Question: I have 2 employees who work in two timeblocks on monday. I want to offer our clients an easy way to create an appointment broken down by segments of the day (Evening, afternoon, morning).
'''
- Morning: 0001 to 1200
- Afternoon: 1201 to 1600
- Evening: 1601 to 2400
'''
Monday through Friday's Schedule
John works: 7am to 1pm
Michael works: 1pm to 7pm
Saturday's Schedule
John works: 8am to 12pm
Mon - Fri should show the buttons for: Morning, Afternoon, and Evening.
Saturday should only show the Morning button.
I'm not sure how to make this happen, because John's schedule ends in the Afternoon. So I'm figuring out how to check if a time range is within another time range and return a bool or something.

I was trying to break everything into start and end time blocks, which I got successfully. However when it came time to compare them to the times of day (evening, afternoon, morning) I didn't know how to compare them.
I don't want to come off as trying to get you guys to write my code, I need help with the logic. As you can see from the screenshot this is already all written up except for this small but big piece.
Any ideas would be much appreciated!
[SOLUTION]
I'm using the Laravel php framework's ORM called Eloquent. <3
* NOTE: doing range(1201, 1600, 5) messed things up and range(1200, 1600) would result in huge memory consumption so I incremented by 5.
'''
$day_segments = array(
"morning" => range(0, 1200, 5),
"afternoon" => range(1200, 1600, 5),
"evening" => range(1600, 2400, 5)
);
// On what days of the week are users working and in what time ranges?
$user_timeranges = array();
foreach ($record->users()->get() as $user) {
foreach ($user->timeblocks as $timeblock) {
$start_range = date('Hi', strtotime("{$timeblock->start_hour} {$timeblock->start_divide}"));
$end_range = date('Hi', strtotime("{$timeblock->end_hour} {$timeblock->end_divide}"));
$user_timeranges[$timeblock->day][] = range($start_range, $end_range, 5);
}
}
// On each day what day segments are available to create appointments?
$available_segments = array();
foreach ($days_available as $day) {
$available_segments[$day] = array();
foreach ($day_segments as $name => $segment) {
$available_segments[$day][$name] = 0;
foreach ($user_timeranges[$day] as $timerange) {
if (array_intersect($segment, $timerange)) {
$available_segments[$day][$name]++;
}
}
}
}
vardump($available_segments);
exit;
'''
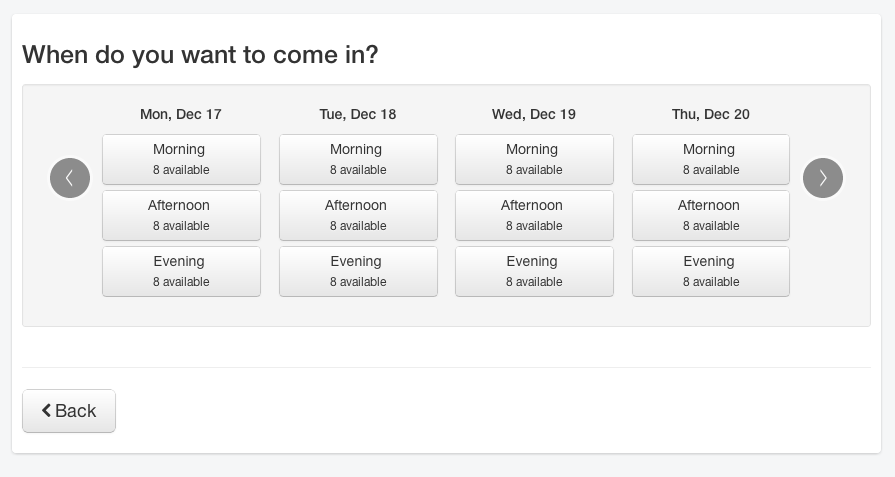
Answer: Since you seem to be going by full hours only, you could define each segment with the 'range()' function, and similarly for each worker. Then use 'array_intersect' and see if you get a thruthy result.
Example:
'''
$times = Array("morning"=>range(0,12),"afternoon"=>range(12,16),"evening"=>range(16,24));
$people = Array("John"=>range(7,13),"Michael"=>range(13,19));
$available = Array();
foreach($times as $k=>$v) {
$available[$k] = 0;
foreach($people as $name=>$times) {
if( array_intersect($v,$times)) $available[$k]++;
}
}
var_dump($available);
'''